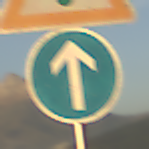
Verkehrszeichen: VorgeschriebeneFahrtrichtungGeradeaus
Zusatzzeichen oben: Lichtzeichenanlage
Umgebung: Outdoor, Nature
Tageszeit: SunriseSunset
Wetter: PartlyCloudy
Licht: Natural
Jahreszeit: NotSpecified
Kontrast: MediumContrast